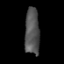
Tissue: prostate
Cell type: Fibroblasts
Senescence score: 0.6931
Nuclear area (px): 672
Mean DAPI intensity: 83.682